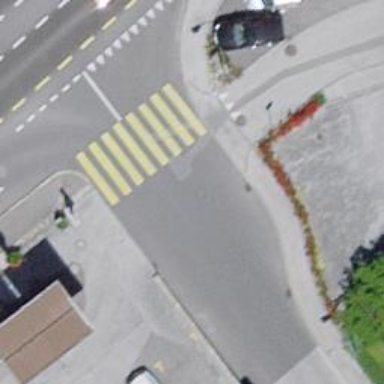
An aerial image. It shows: Zebra crossing on the road.